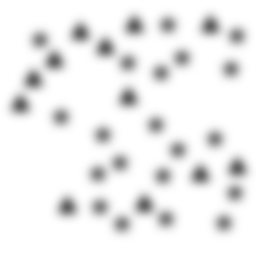
Squares: 0
Triangles: 12
Stars: 20
Total shapes: 32